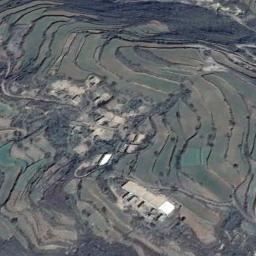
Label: terrace